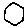
Label: hexagon